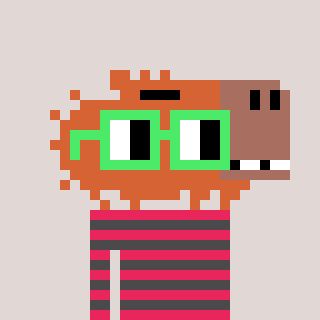
a pixel art character with square light green glasses, a capybara-shaped head and a grayscale-colored body on a warm background